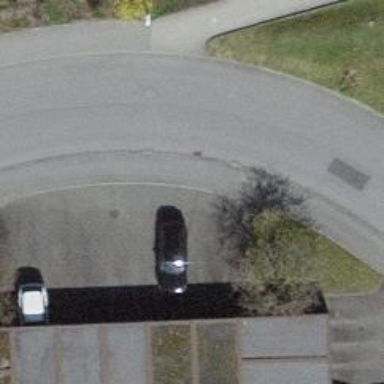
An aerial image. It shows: Kerb barrier.